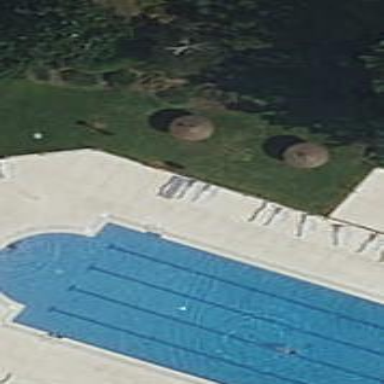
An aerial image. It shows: Swimming pool located in leisure land.